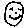
Label: smiley face